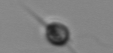
Label: Acanthoica_quattrospina